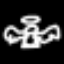
Label: angel